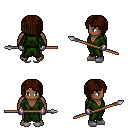
a pixel art fantasy rpg character, male body template, human, dark skin, green robe, teal pants, brown pageboy hairstyle, metal gloves, white slippers, spear, four views (front, back, left, right), 2x2 character sprite sheet, small pixel art, hard edges, no anti-aliasing